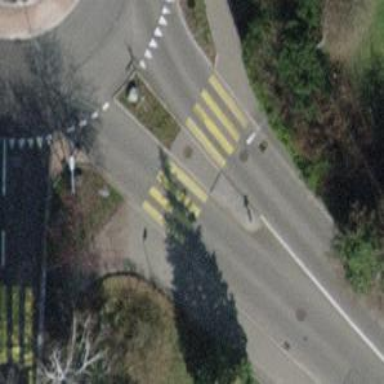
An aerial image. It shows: Marked pedestrian crossing with zebra designation and central island.